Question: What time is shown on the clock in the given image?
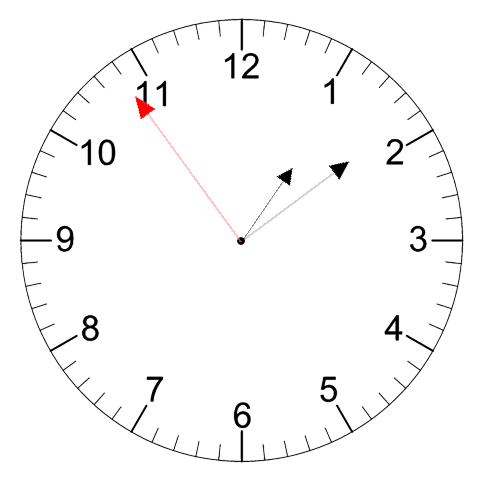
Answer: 01:08:54